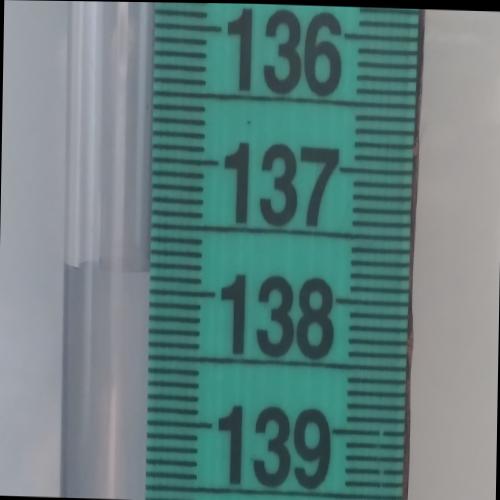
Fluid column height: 137.9 cm